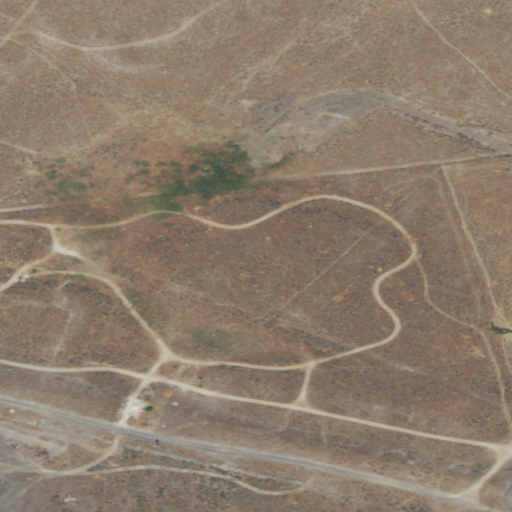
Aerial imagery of valley in Washington named Black Rock Coulee containing shrub, grassland, and open water